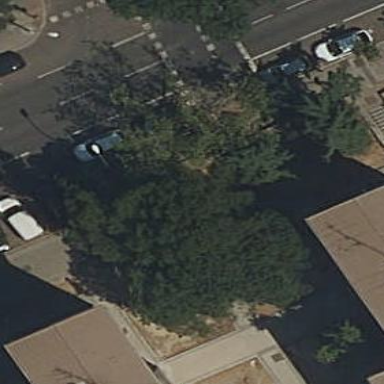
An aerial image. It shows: Garden with kerb barrier.